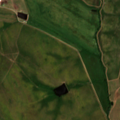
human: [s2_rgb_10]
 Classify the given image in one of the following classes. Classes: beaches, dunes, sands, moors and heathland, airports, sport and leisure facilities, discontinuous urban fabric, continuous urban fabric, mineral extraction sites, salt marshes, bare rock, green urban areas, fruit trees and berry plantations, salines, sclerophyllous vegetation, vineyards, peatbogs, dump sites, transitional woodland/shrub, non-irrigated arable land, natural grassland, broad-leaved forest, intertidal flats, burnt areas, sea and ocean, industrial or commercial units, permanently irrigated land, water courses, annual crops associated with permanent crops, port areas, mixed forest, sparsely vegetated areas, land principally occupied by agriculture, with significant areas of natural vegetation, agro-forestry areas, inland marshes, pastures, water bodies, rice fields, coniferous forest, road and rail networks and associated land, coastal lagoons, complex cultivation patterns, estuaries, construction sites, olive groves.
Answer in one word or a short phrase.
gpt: continuous urban fabric